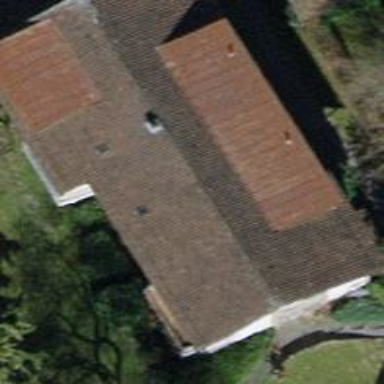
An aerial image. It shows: Building with tiled roof.